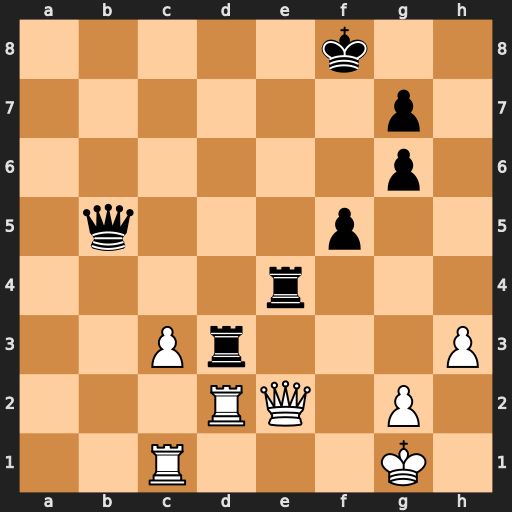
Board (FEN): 5k2/6p1/6p1/1q3p2/4r3/2Pr3P/3RQ1P1/2R3K1
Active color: w
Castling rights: -
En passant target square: -
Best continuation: Qxd3 Qxd3 Rxd3